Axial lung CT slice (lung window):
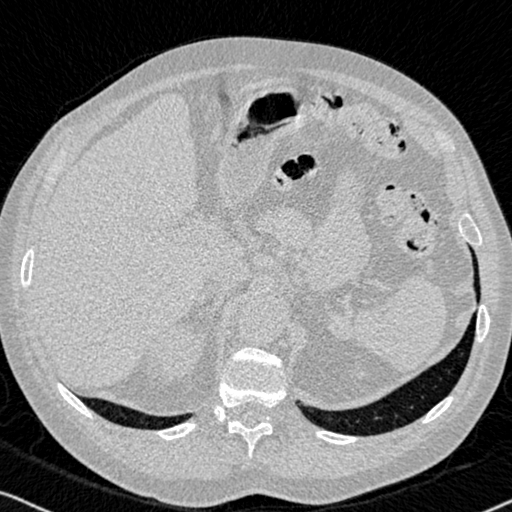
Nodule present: no